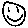
Label: smiley face